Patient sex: F
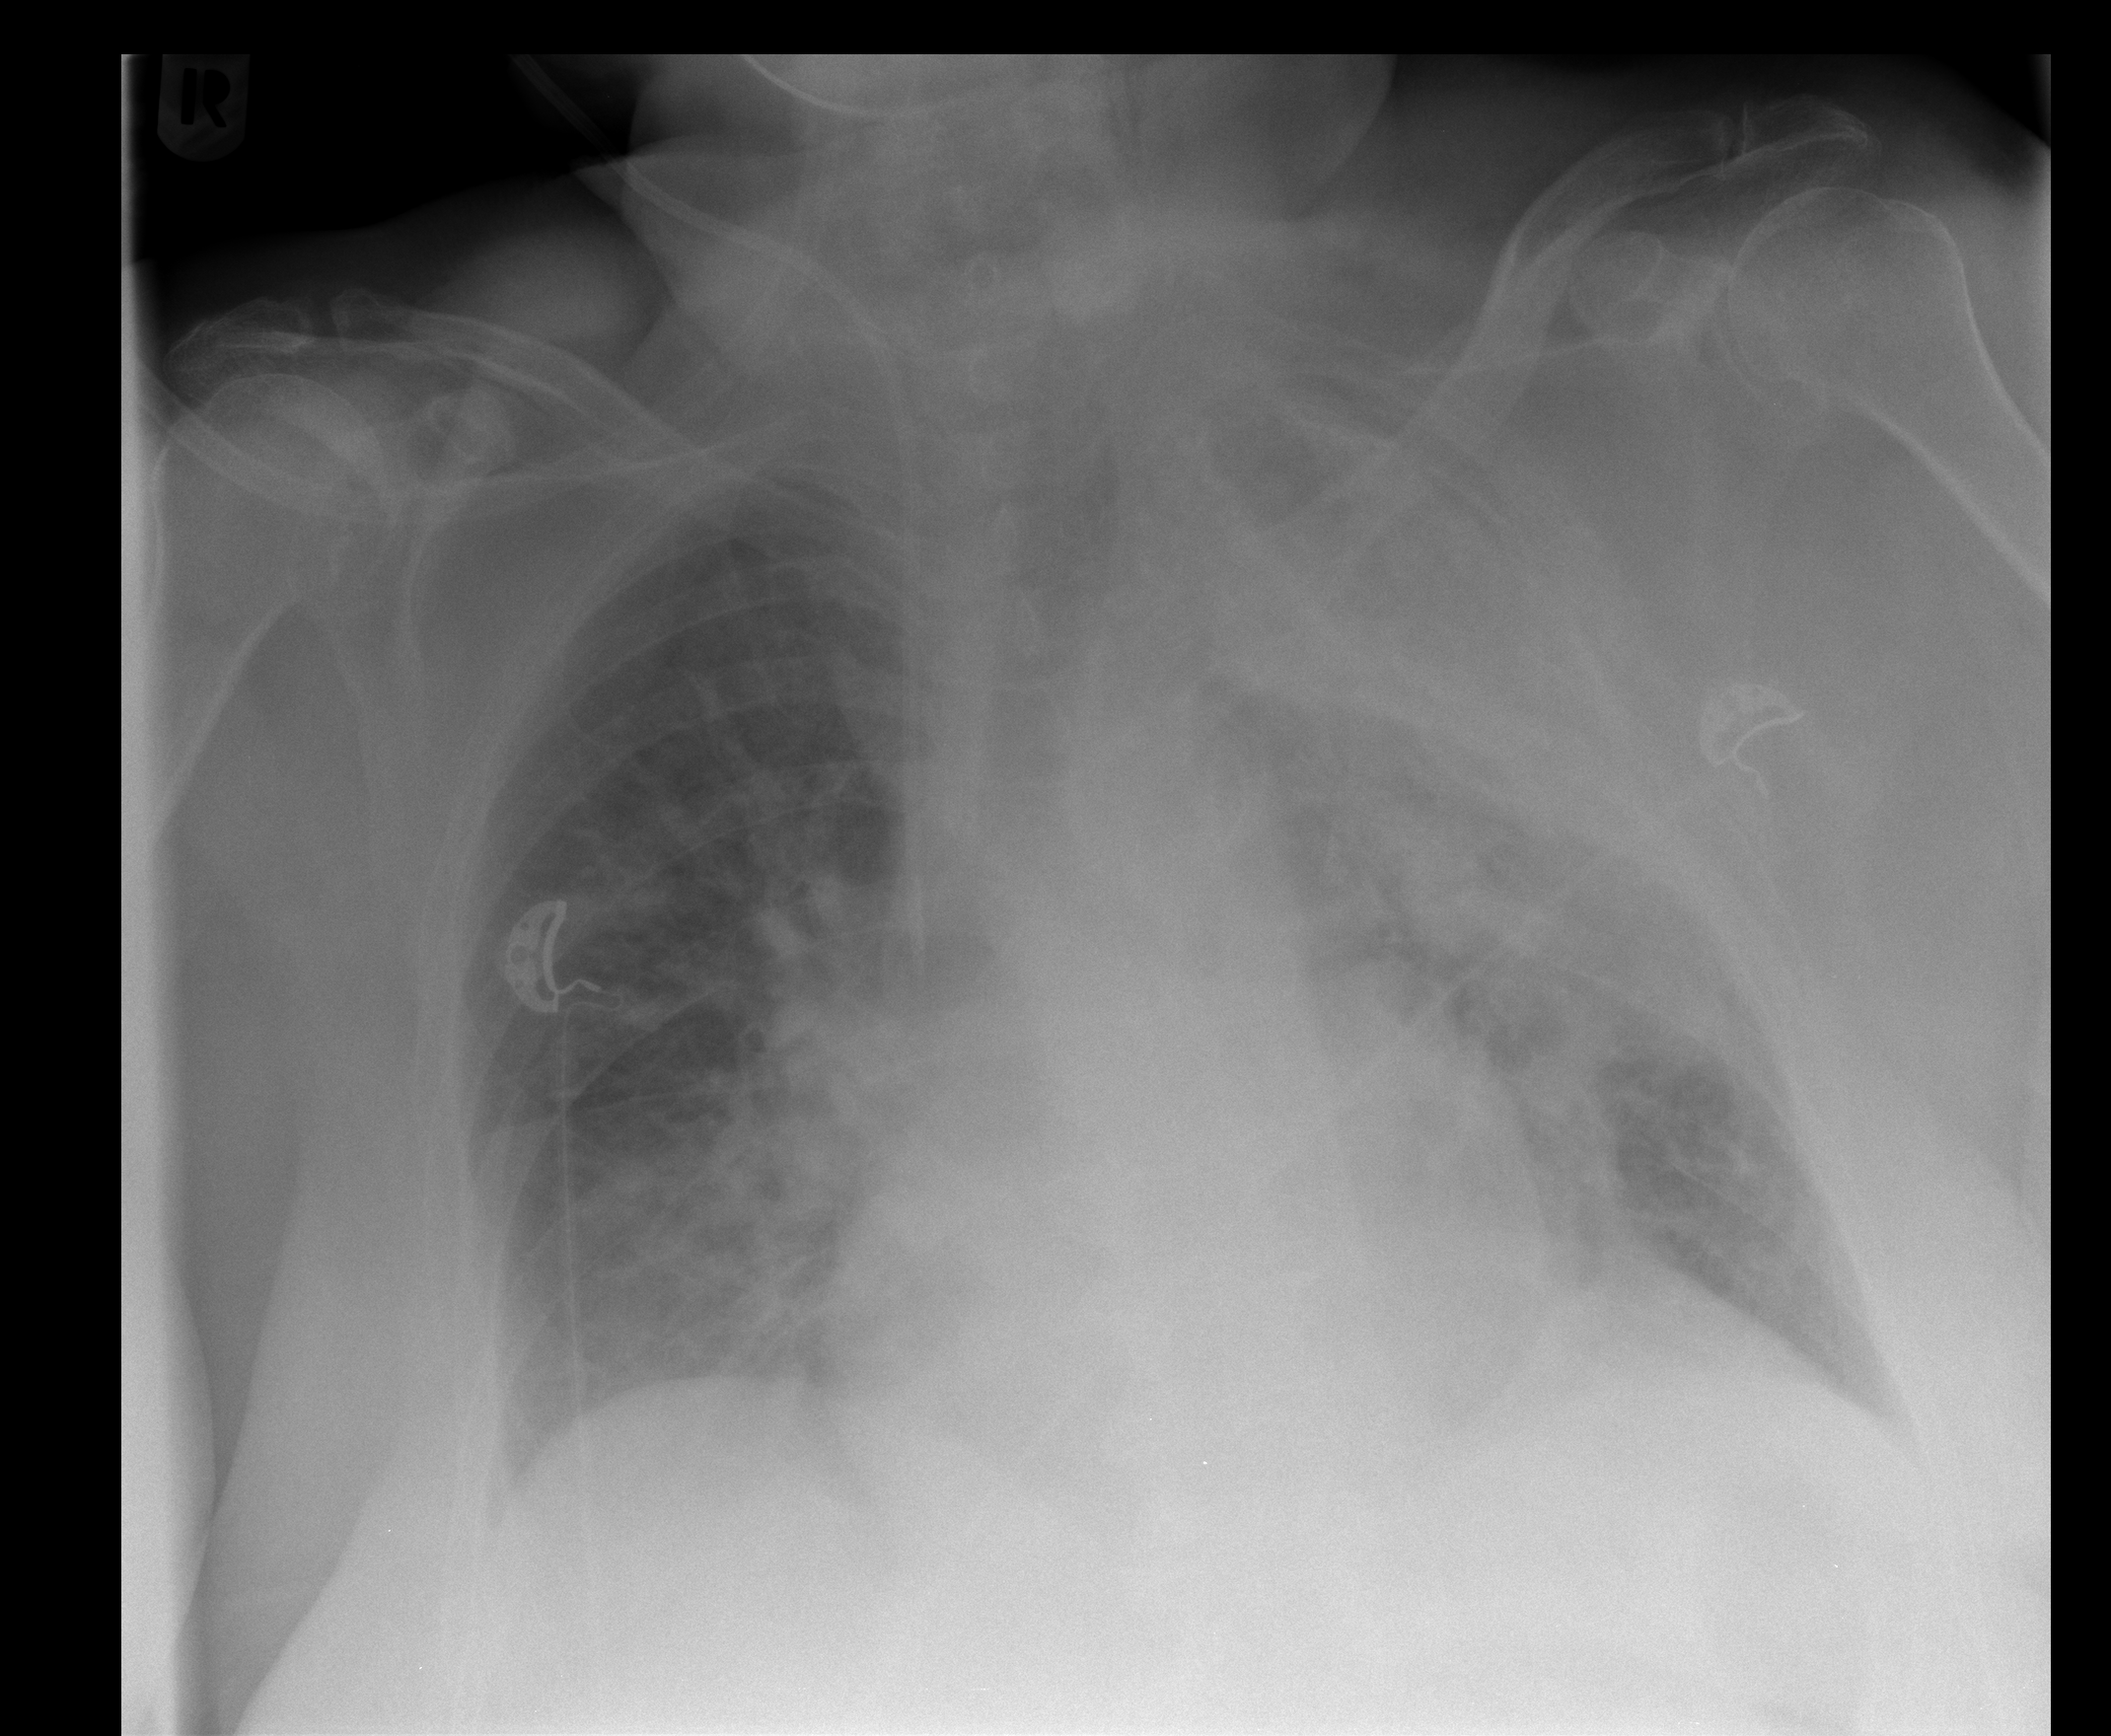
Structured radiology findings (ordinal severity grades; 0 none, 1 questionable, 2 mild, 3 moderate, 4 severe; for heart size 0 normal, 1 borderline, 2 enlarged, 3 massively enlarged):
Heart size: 0
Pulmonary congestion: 2
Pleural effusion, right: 0
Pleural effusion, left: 0
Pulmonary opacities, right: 0
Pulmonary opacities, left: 3
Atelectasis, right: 2
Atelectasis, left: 2